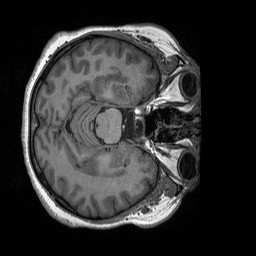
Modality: T1w
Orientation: axial
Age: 56
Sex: female
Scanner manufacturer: siemens
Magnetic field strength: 3 T
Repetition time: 2.4 s
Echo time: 0.00226 s